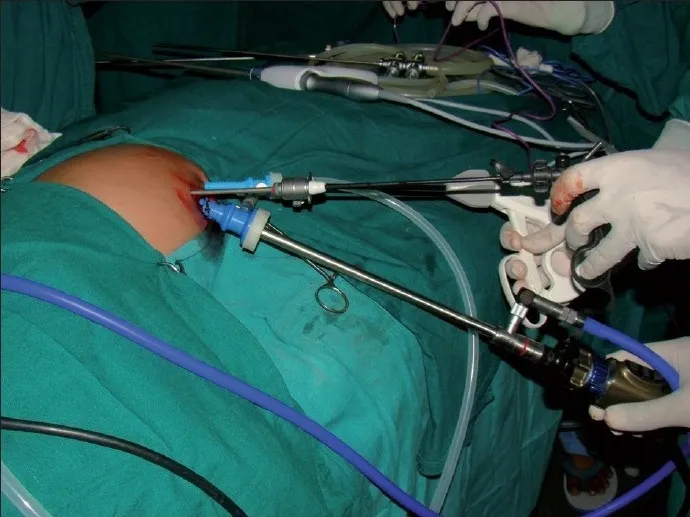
Trocar placements in SILS Splenectomy.
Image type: medical_photograph (other_medical_photograph)